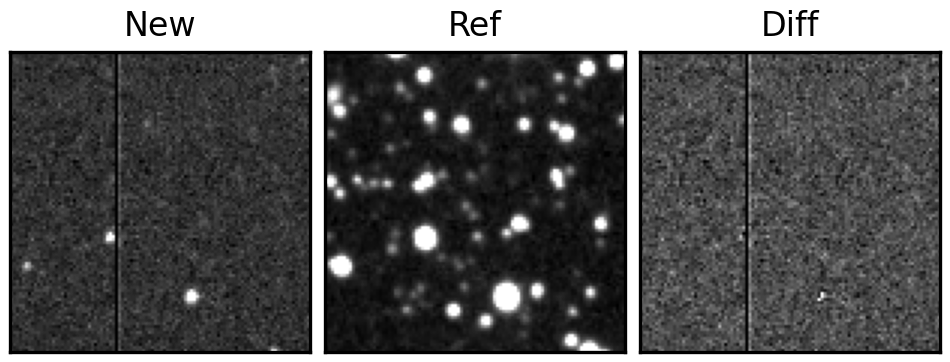
Label: real